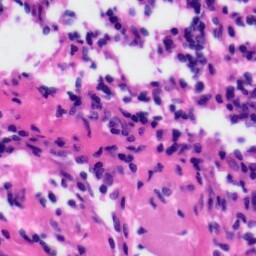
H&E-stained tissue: Tonsil